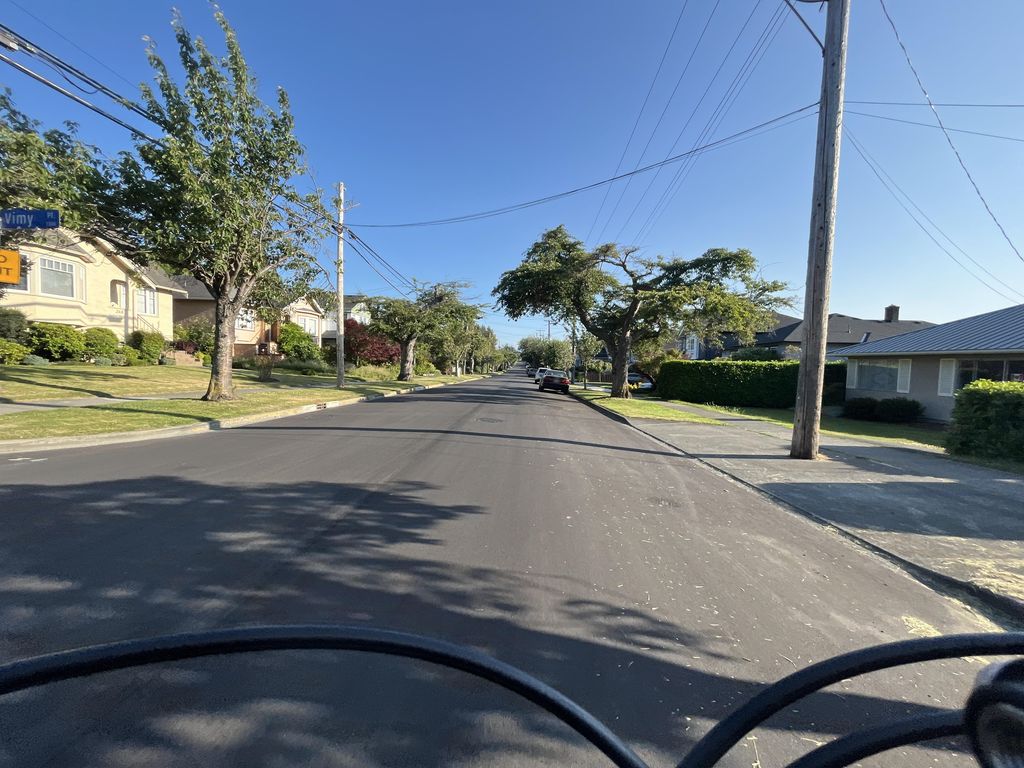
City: victoria